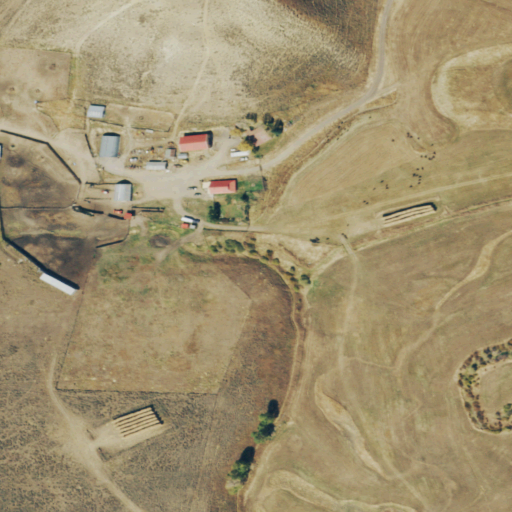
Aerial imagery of valley in Colorado named Ed Van Draw containing shrub, pasture, herbaceous wetlands, open development, and woody wetlands